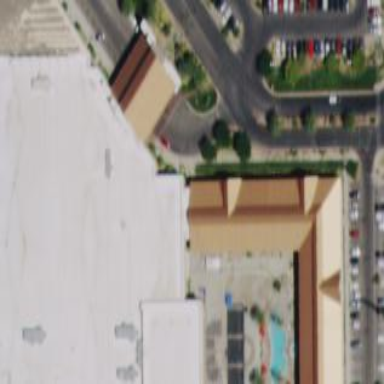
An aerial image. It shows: Hotel building that also serves as casino.